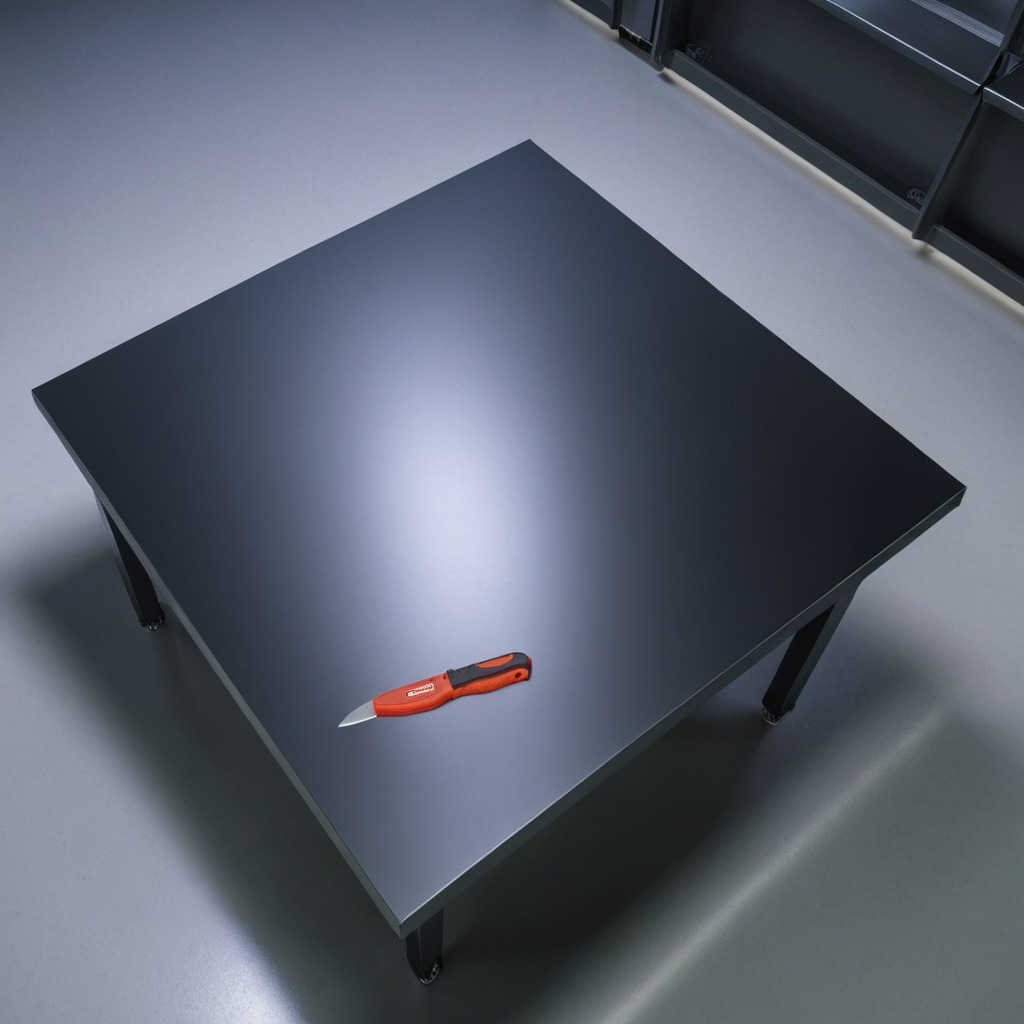
A utility knife lies on the clean empty table in the evening soft directional lighting on the tabletop realistic grain studio-quality clarity centered framing